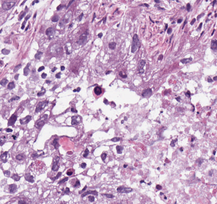
Tumor epithelial tissue: yes
Tumor-associated stroma tissue: yes
Normal tissue: no